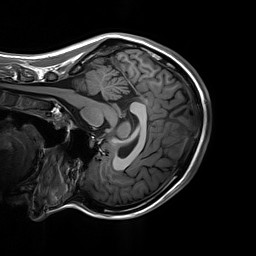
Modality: T1w
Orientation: sagittal
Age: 29
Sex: female
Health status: healthy
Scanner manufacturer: siemens
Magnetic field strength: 3 T
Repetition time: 2.3 s
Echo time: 0.00236 s